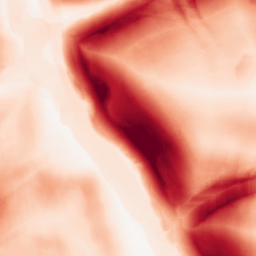
Category: morphological
Decomposition family: morphological_square
Decomposition parameters: operation: gradient
size: 20
Upsampling method: bicubic_16x
Upsampling parameters: scale: 16
Upsampling scale: 16